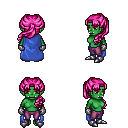
a pixel art fantasy rpg character, female body template, orc, green skin, blue cape, magenta pants, pink princess hairstyle, metal gloves, metal boots, four views (front, back, left, right), 2x2 character sprite sheet, small pixel art, hard edges, no anti-aliasing